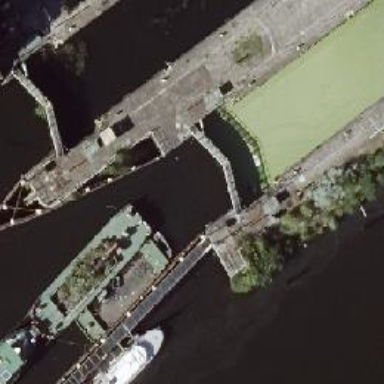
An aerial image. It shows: Lock gate along waterway.